Question: When editing documents I always stick to a certain line width of max 80 or 150 characters, depends what I am writing (code, text, etc.). If I change only a little the whole paragraph will shift and hence multiple lines are now in different order to optimal fit for the given line width. How do I diff this to see the actual real change an not the rewrapping artifacts?
Example, textwidth=30:

The actual changes are rather tiny:
- - -
The fact that I use (g)vimdiff here is of no matter, if other software can accomplish the desired diff.
Of course software is designed to wrap automatically when text reaches window borders, so I also tried to use just line breaks in the end of a paragraph. The reason why this is not good is, that automatically diffs are line based, and for small changes in paragraphs I get the whole line, meaning then the whole paragraph as diff update :(.
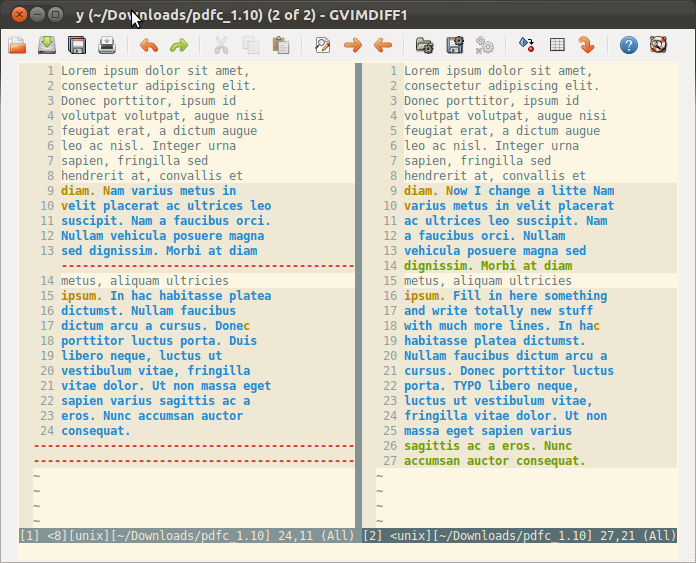
Answer: <URL>.
'''
$ cat file1
Lorem ipsum dolor sit amet, consectetur
adipiscing elit. Aenean vel molestie
nulla. Pellentesque placerat lacus vel
eros malesuada tristique. Nulla vitae
volutpat justo. Donec est mauris,
$ cat file2
Lorem amet, consectetur adipiscing some
inserted text! elit. Aenean vel molestie
nulla. Pellentesque placerat lacus vel
eros malesuada replacement. Nulla vitae
volutpat justo. Donec est mauris,
$ wdiff file1 file2
Lorem [-ipsum dolor sit-] amet, consectetur
adipiscing {+some inserted text!+} elit. Aenean vel molestie
nulla. Pellentesque placerat lacus vel
eros malesuada [-tristique.-] {+replacement.+} Nulla vitae
volutpat justo. Donec est mauris
'''
('[- ... -]' is deleted text, '{+ ... +}' is inserted text).
(There are other diff programs that do a similar thing: e.g. <URL>